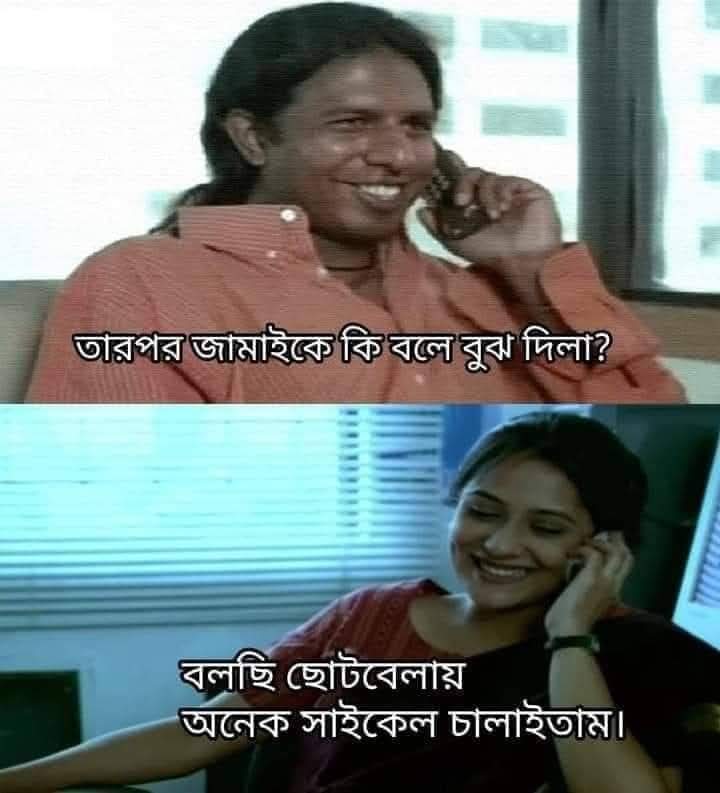
Text: তারপর জামাইকে কি বলে বুঝ দিলা?
বলছি ছোটবেলায় অনেক সাইকেল চালাইতাম।
Label: Non Hate